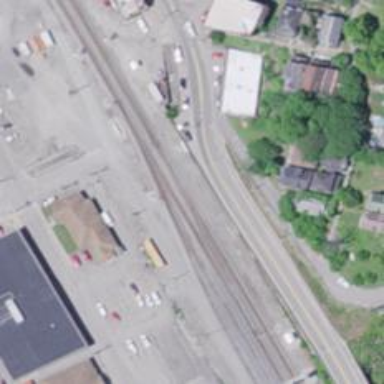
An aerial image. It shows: Railway yard.